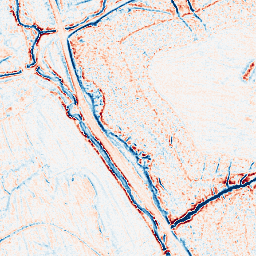
Category: edge_preserving
Decomposition family: anisotropic_diffusion
Decomposition parameters: iterations: 10
kappa: 30
gamma: 0.1
Upsampling method: linear_exact
Upsampling parameters: scale: 8
Upsampling scale: 8